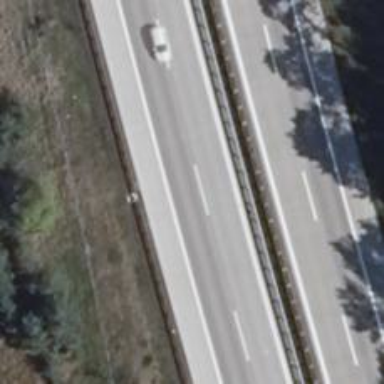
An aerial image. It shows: Concrete motorway.